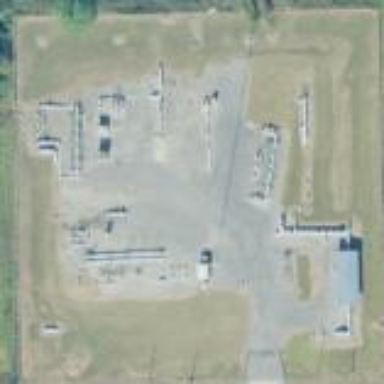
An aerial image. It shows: Industrial area with gas substation. The substation is enclosed by fence.